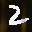
Label: 2